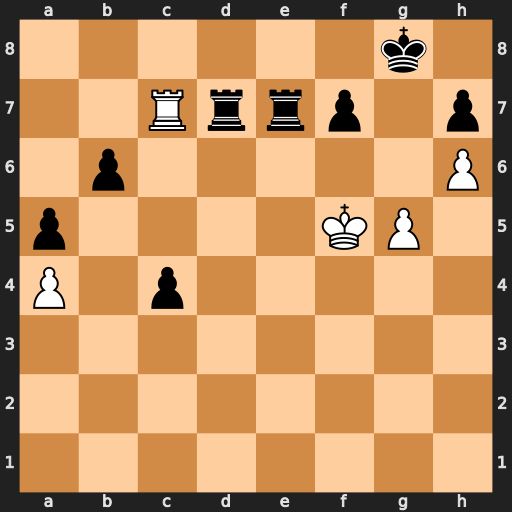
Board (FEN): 6k1/2Rrrp1p/1p5P/p4KP1/P1p5/8/8/8
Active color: w
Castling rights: -
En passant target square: -
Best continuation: Rc8+ Rd8 Rxd8+ Re8 Rxe8#